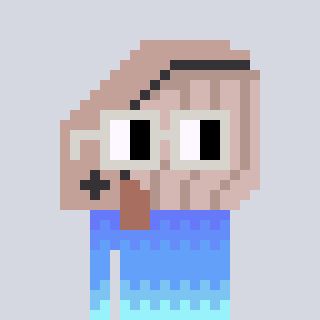
a pixel art character with square light gray glasses, a whale-shaped head and a peachy-colored body on a cool background